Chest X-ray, PA view. Patient: 38 years old, sex F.
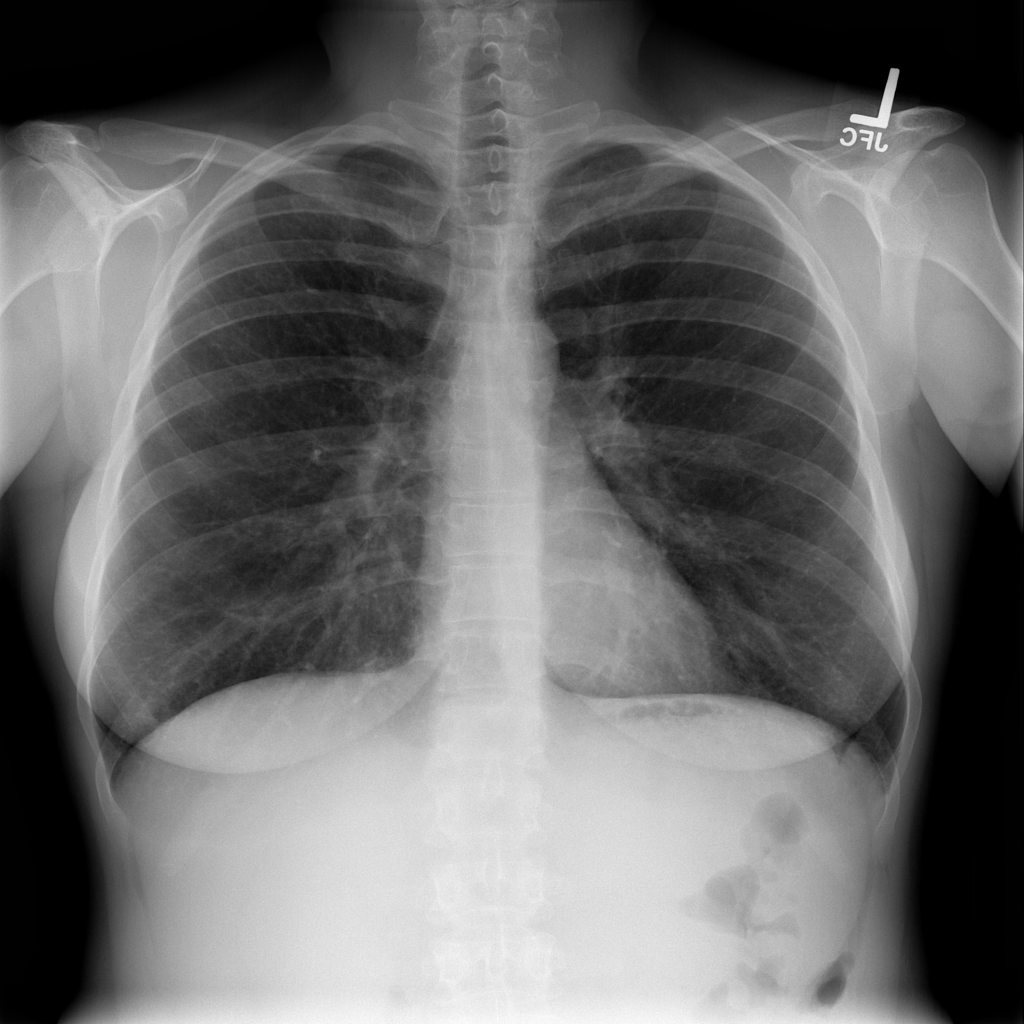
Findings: Infiltration